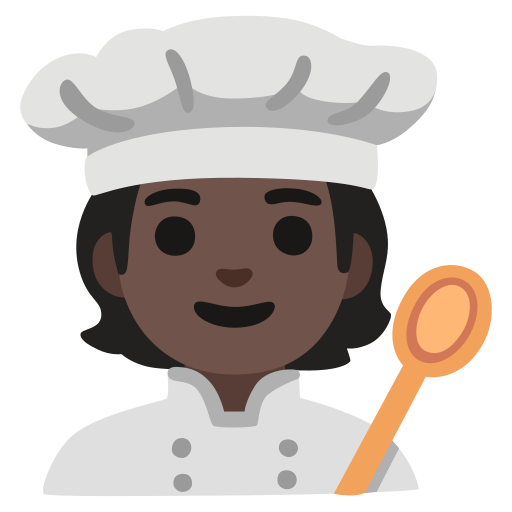
Emoji: 🧑🏿‍🍳